Interaction volume radius: 10 \u00c5
Interaction volume height: 20 \u00c5
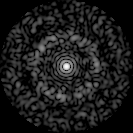
Disorder parameter: 0.8343